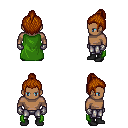
a pixel art fantasy rpg character, male body template, human, dark skin, green cape, metal pants, brunette short topknot hairstyle, metal gloves, black shoes, four views (front, back, left, right), 2x2 character sprite sheet, small pixel art, hard edges, no anti-aliasing